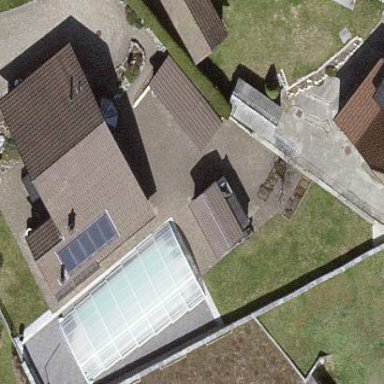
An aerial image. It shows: Detached building with gabled roof oriented across.